Question: I cannot find the formula for the learning rate of the <URL>
The formula is mentioned in <URL>:

Is this right formula used in the original 'SGDClassifier' code, or did it change when ported to 'Scikit-learn'?
Also what does t0 represent exactly (in the docs it's only mentioned that it was determined with a heuristic)?
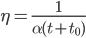
Answer: Lets go through the source code and the formulas.
Sklearn states the following formula: 'eta = 1/(alpha* (t+t_0))'. On the website of Leon Bottou we find the expression 'eta = eta_0 / (1 + lambda eta_0 t)'.
Lets rewrite the latter formula a bit:
'''
eta = eta_0 / (1 + lambda eta_0 t)
= 1 / ( 1/eta_0 + lambda t )
= 1 / ( lambda * ( 1/eta_0 * 1/lambda + t)).
'''
If now 'lambda = alpha' and the 't_0' from sklearn is the same as '1/(eta_0*alpha)', the formulas are the same. Lets now look into the source code: <URL>
In line 657 we see that 'optimal_init = 1.0 / (initial_eta0 * alpha)'. The 'optimal_init' variable is only a different name for 't_0' from our formulas as we see in line 679: 'eta = 1.0 / (alpha * (optimal_init + t - 1))'.
Hence, the formulas are the same.